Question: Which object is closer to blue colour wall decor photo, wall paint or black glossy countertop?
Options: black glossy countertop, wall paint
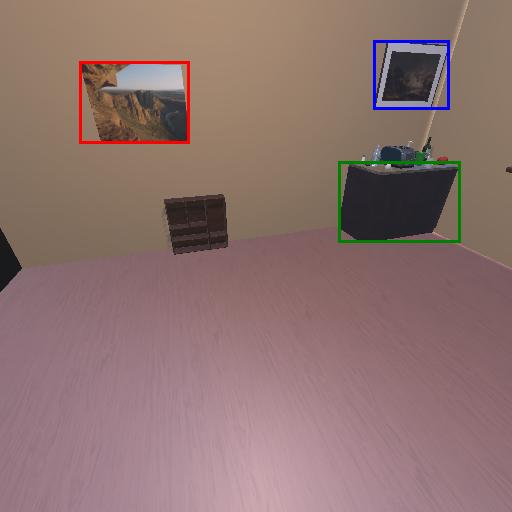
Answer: black glossy countertop